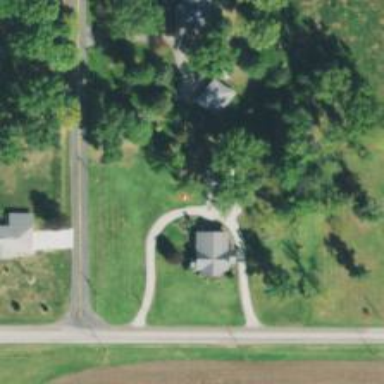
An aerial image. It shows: Driveway leading to service road.